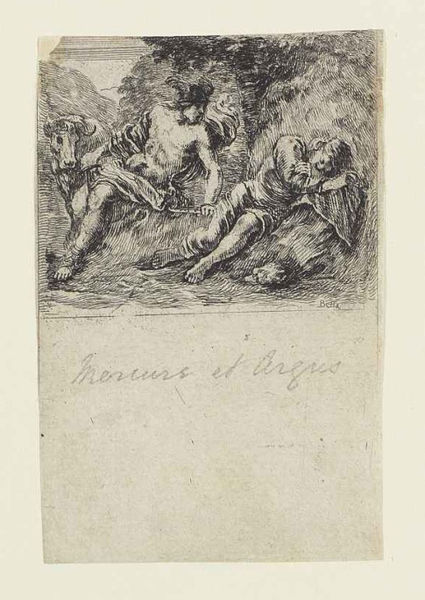
Titel: Jeu de la Mythologie - Mercure et Argus
Künstler: Stefano della Bella
Standort: Karlsruhe
Institution: Staatliche Kunsthalle Karlsruhe
Schlagwörter: akt, baum, berg, blätter, dunkel, feder, felsen, feuer, flügel, gott, gruppe, himmel, kampf, kopf, laub, lendenschurz, mann, nackt, schatten, schlaf, umhang, weiß, bäume, landschaft, menschen, sitzen, frau, grau, hell, männer, nacht, schwarz, skizze, stroh, zeichnung, gras, hund, tier, tuch, weg, wiese, malerei, kappe, arm, blass, falten, mensch, messer, stein, steine, tod, tot, trauer, signatur, feld, hügel, natur, vieh, wind, busch, büsche, gebüsch, boden, gewand, mantel, paar, personen, blatt, kontrast, schulter, tal, wald, engel, beine, kopfbedeckung, füße, schrift, papier, ruhe, liegen, schlafen, schlafend, schlafende, zwei, stab, heu, laufen, hang, graphik, schattierung, klein, kuh, rind, vergilbt, pause, signiert, schriftzug, angst, krieg, luft, not, sandalen, faltenwurf, junge, liegend, oberkörper, lachen, barfuss, tusche, unterschrift, buch, linie, heuhaufen, draußen, lichtung, druck, druckgraphik, jungfrau, hochdruck, schraffur, radierung, stich, titel, seite, illustration, schwarzweiß, schwert, text, tote, rennen, bleistift, helm, dämon, mythologie, ruf, flöte, sterben, dynamisch, teufel, mythos, krieger, sturz, wut, herme, opfer, hörner, hermes, zeit, gottheit, götterbote, merkur, amor, kupferstich, bote, flügelhelm, bulle, ochse, ochsen, stier, hirte, hirten, schrei, pfeil, schlafender, schraffierung, satan, handschrift, eilen, helfen, armor, federzeichnung, pastorale, ochs, und, notiz, tuschezeichnung, szizze, nachricht, tiefdruck, ruhender, flüchtig, schalfen, büffel, kupfersich, ares, agnes, schläfer, wecken, geschlagen, zeihcnung, schlafende frau, fuße, ffrau, flügelhut, halbgott, argus, hite, mercure, r, et, 1600, bella, io, oxe, ox, wekchken, federzeihcnung, bello, mercur, bmaum, schlafender argus, shermes, vergilvt, angus, überraschen